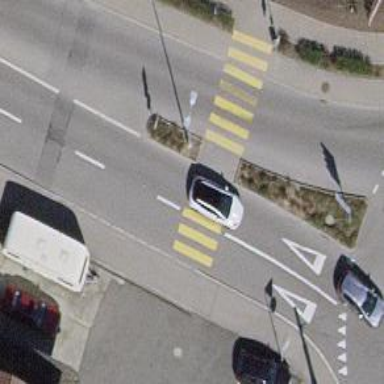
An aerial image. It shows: Uncontrolled zebra crossing on the road.